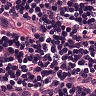
Metastatic tissue present: no